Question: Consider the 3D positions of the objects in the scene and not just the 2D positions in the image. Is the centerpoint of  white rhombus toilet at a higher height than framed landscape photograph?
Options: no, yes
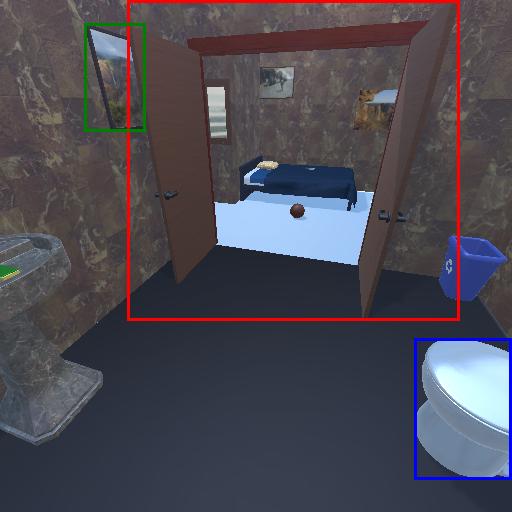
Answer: no